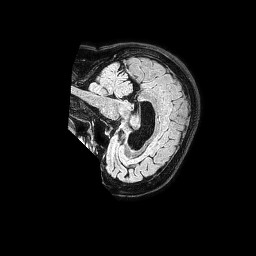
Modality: FLAIR
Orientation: sagittal
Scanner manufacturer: philips
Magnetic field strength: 1.5 T
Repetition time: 4.8 s
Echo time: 0.3 s